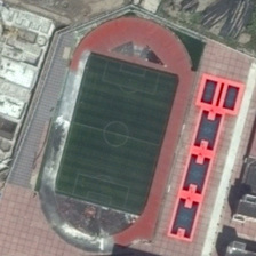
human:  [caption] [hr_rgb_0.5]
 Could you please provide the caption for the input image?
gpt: Three basketball courts are near a playground.

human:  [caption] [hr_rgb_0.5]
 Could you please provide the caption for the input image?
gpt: Two basketball venues are near the playground.

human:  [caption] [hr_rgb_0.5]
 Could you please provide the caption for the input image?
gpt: There are three basketball courts near the basketball court.

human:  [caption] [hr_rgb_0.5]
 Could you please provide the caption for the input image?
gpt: All three basketball courts are near the park.

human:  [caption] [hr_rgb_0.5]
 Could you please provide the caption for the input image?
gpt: There are three basketball courts near the park.